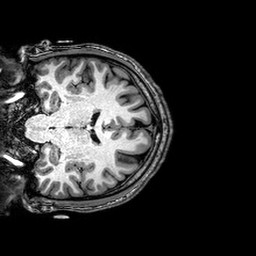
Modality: T1w
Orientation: coronal
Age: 29
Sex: male